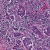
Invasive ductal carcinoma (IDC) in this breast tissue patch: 0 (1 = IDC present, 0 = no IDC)